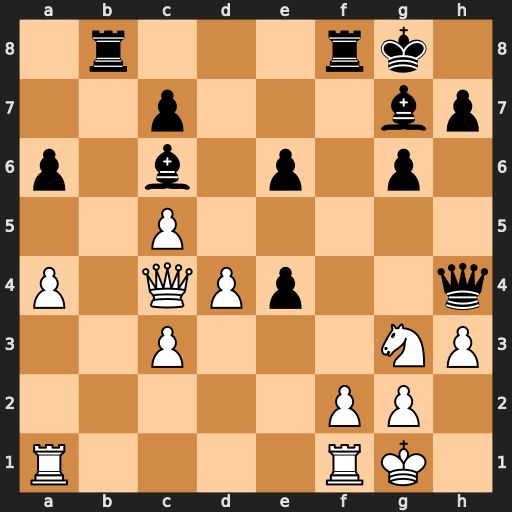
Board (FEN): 1r3rk1/2p3bp/p1b1p1p1/2P5/P1QPp2q/2P3NP/5PP1/R4RK1
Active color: w
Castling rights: -
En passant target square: -
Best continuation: Qxe6+ Kh8 Qxc6